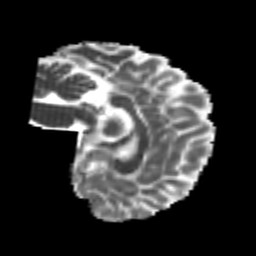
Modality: MD
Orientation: sagittal
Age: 23
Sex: female
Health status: healthy
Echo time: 0.074 s